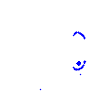
Particle: kaon